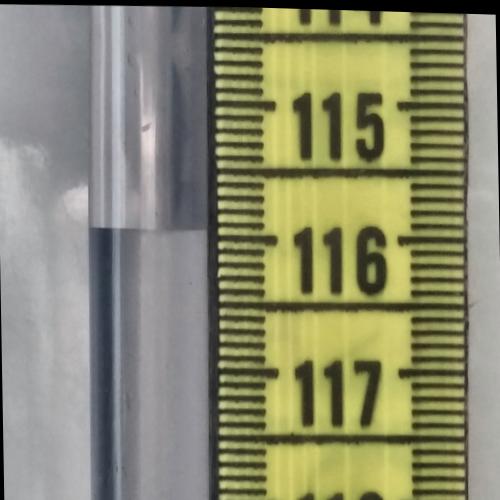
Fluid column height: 115.9 cm